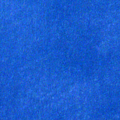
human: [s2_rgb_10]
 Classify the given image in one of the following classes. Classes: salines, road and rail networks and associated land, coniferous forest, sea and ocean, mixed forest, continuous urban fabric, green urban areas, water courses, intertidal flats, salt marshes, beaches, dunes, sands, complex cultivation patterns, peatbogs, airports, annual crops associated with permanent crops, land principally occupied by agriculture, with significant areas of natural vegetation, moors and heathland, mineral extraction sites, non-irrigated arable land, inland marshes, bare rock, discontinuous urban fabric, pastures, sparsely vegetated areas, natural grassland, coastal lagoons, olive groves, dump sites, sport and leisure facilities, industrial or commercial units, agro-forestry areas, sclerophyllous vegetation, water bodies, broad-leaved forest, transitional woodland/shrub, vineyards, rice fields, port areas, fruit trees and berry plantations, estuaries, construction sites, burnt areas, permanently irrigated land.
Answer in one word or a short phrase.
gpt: sea and ocean